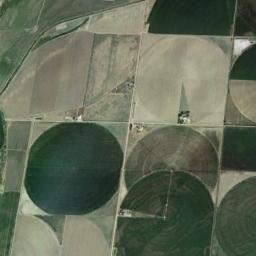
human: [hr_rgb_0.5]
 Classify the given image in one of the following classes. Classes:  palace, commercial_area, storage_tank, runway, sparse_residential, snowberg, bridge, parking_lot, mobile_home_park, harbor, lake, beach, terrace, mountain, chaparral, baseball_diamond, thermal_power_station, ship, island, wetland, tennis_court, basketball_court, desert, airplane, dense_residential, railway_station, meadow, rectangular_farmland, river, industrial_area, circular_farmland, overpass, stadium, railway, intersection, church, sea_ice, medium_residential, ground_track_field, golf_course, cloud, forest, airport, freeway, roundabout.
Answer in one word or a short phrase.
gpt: circular_farmland